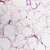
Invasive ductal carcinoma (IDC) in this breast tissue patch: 0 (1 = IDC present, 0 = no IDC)